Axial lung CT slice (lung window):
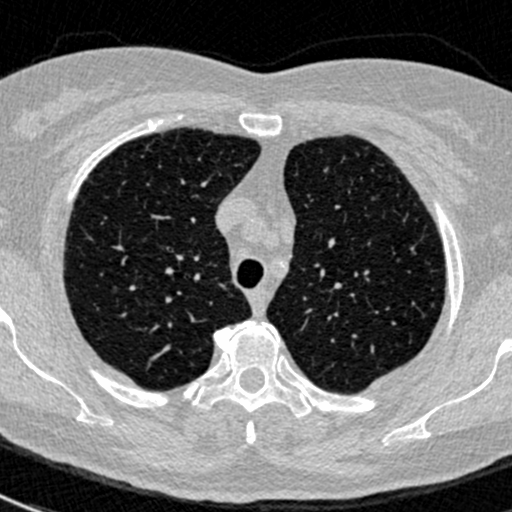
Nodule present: no